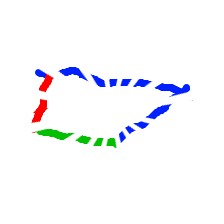
Shape: trapezoid